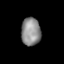
Tissue: lung
Cell type: Epithelial cells
Senescence score: 0.1718
Nuclear area (px): 530
Mean DAPI intensity: 140.545